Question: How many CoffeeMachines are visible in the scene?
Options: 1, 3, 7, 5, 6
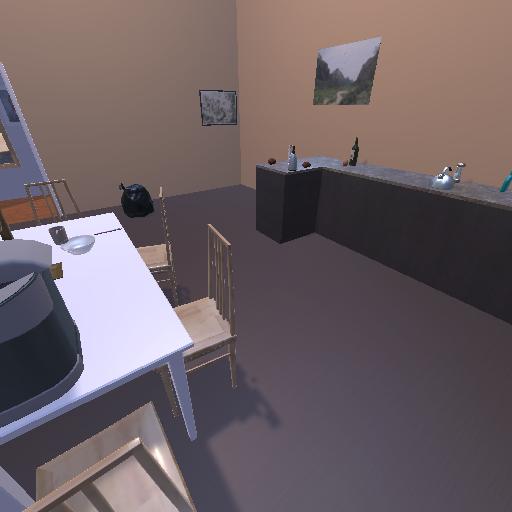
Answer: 1